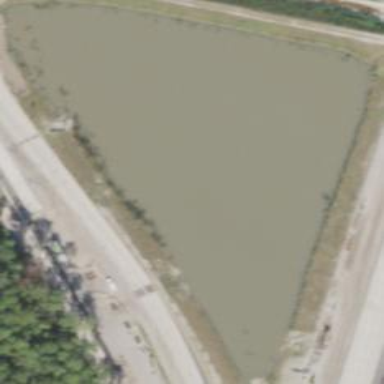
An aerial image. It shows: Retention basin with water.